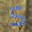
Label: 5